Interaction volume radius: 10 \u00c5
Interaction volume height: 20 \u00c5
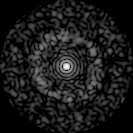
Disorder parameter: 0.8265